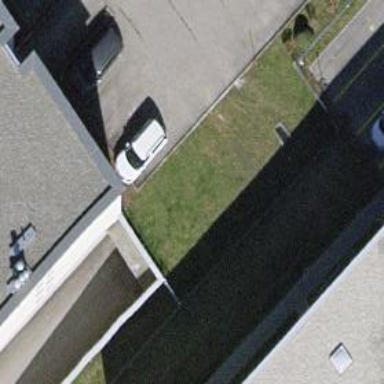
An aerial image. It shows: Parking entrance.